Chest X-ray:
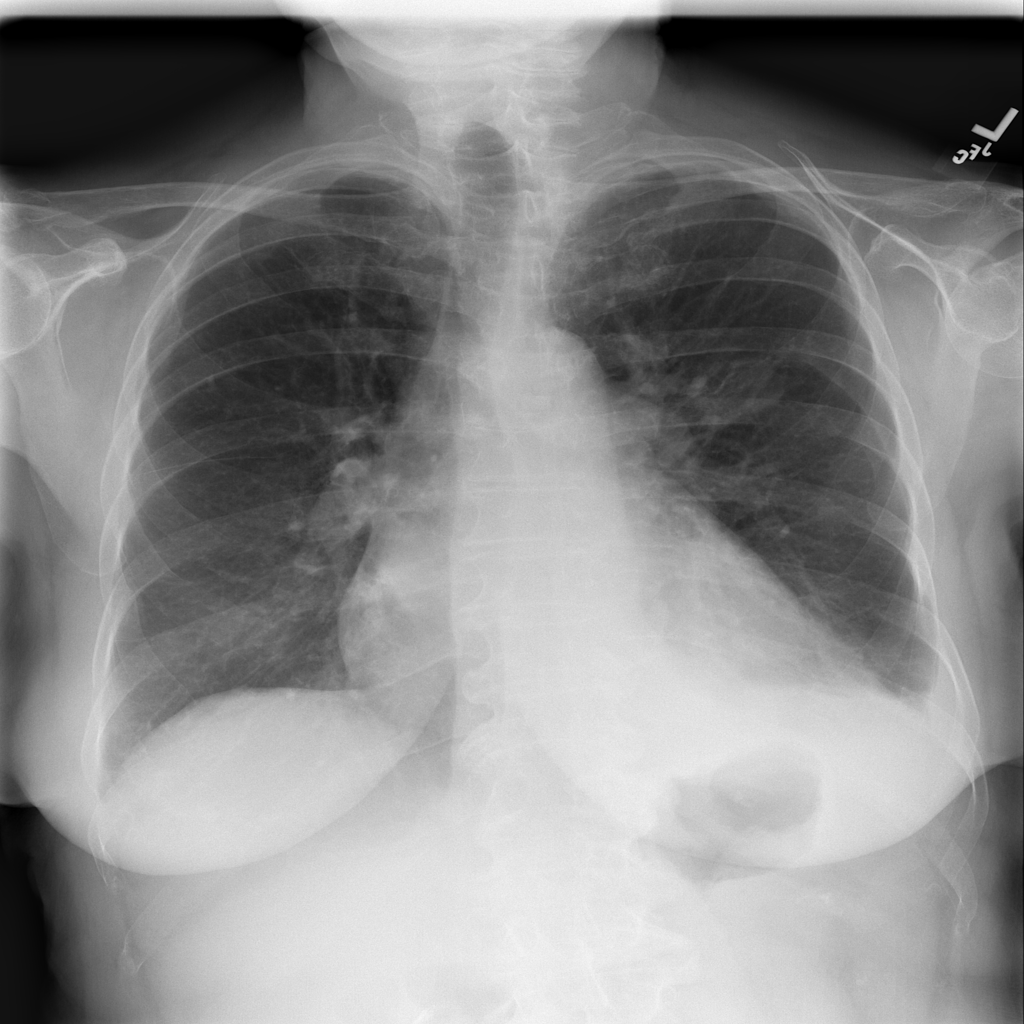
Findings: Cardiomegaly, Effusion
No abnormal finding: no